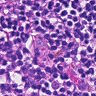
Metastatic tissue present: no